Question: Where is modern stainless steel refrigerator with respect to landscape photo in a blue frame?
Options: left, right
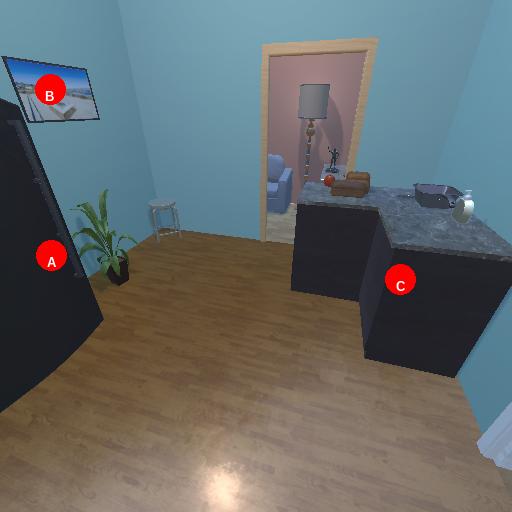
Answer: left